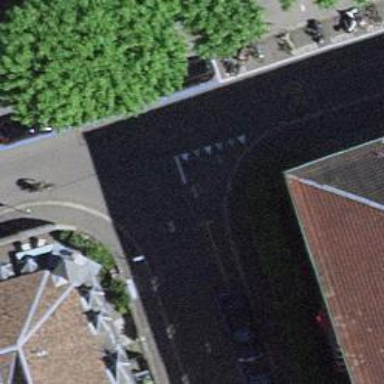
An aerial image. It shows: Residential road with asphalt surface. There are sidewalks on both sides and opposite cycleway.